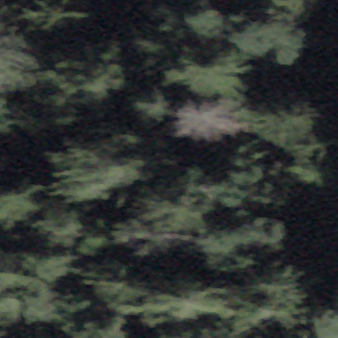
Label: other